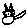
Label: cat